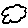
Label: cloud